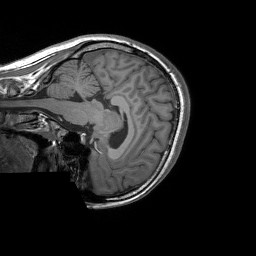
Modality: T1w
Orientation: sagittal
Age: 26
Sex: female
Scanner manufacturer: siemens
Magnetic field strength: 3 T
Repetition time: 1.8 s
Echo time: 0.00252 s